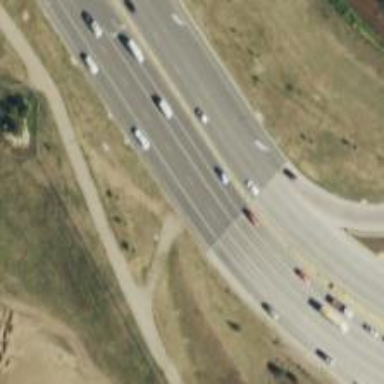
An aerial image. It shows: Asphalt trunk highway.